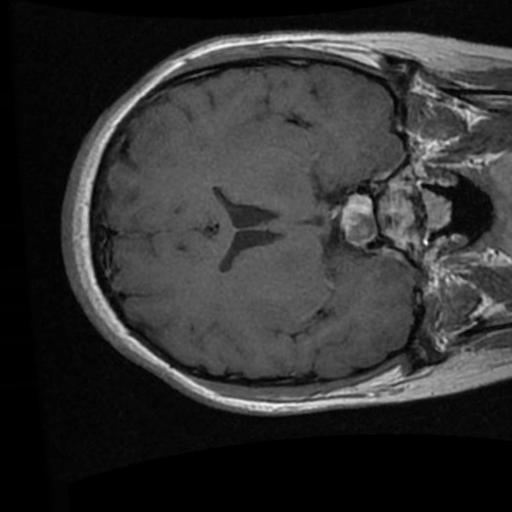
Label: brain_tumor